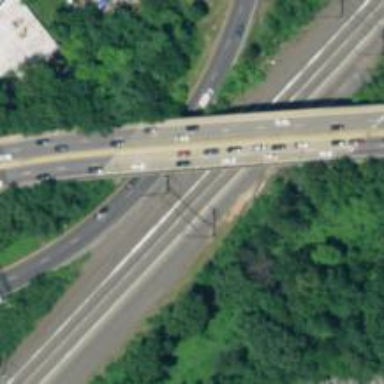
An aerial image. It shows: Primary highway with bridge.